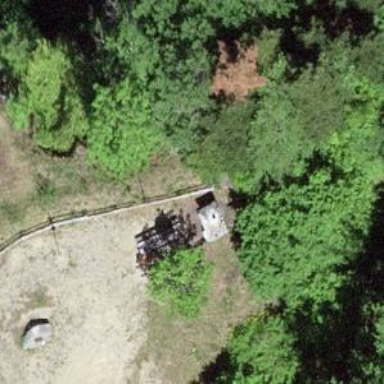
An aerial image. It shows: BBQ amenity.